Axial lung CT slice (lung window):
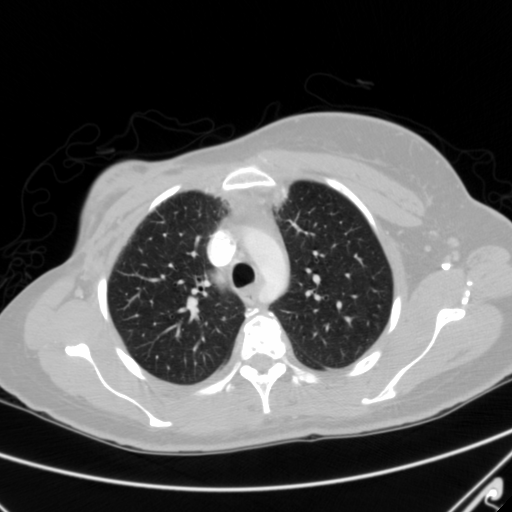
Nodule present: no